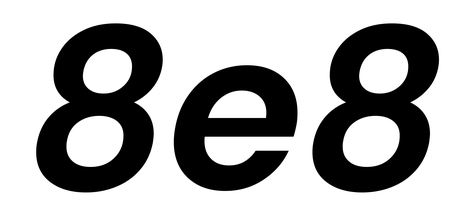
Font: Poppins-SemiBoldItalic